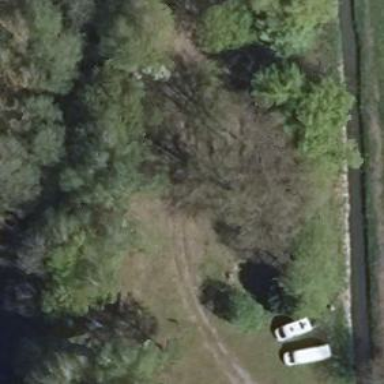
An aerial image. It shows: Campsite designated for tourism.